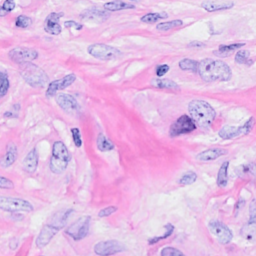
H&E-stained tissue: Breast